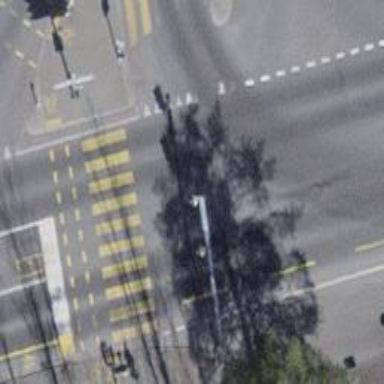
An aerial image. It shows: Primary highway with dedicated lane for cyclists on the left.